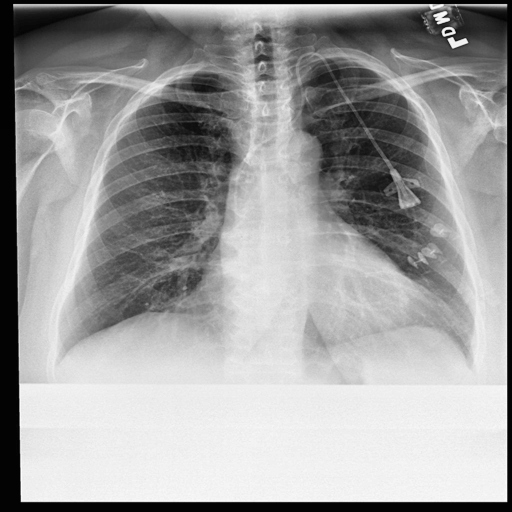
Finding: NORMAL